Question: Can anyone tell me which application is used to draw the following image:

This image was taken from <URL>
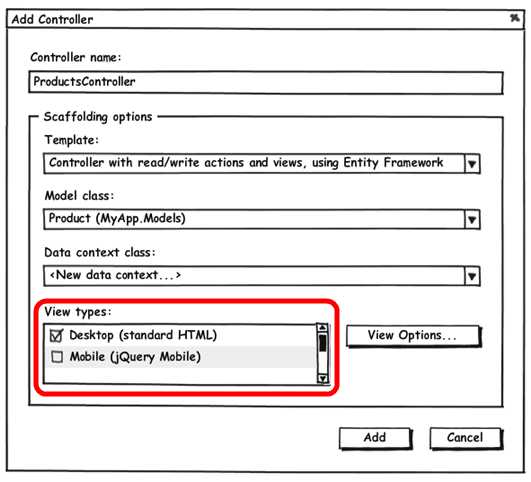
Answer: That looks like a screenshot from <URL> to me.
I use it a lot myself, and it's a very good application to quickly draw up a mockup version of a program you are going to create, either for your own use, or to show to a client/customer before starting the actual development.